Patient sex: M
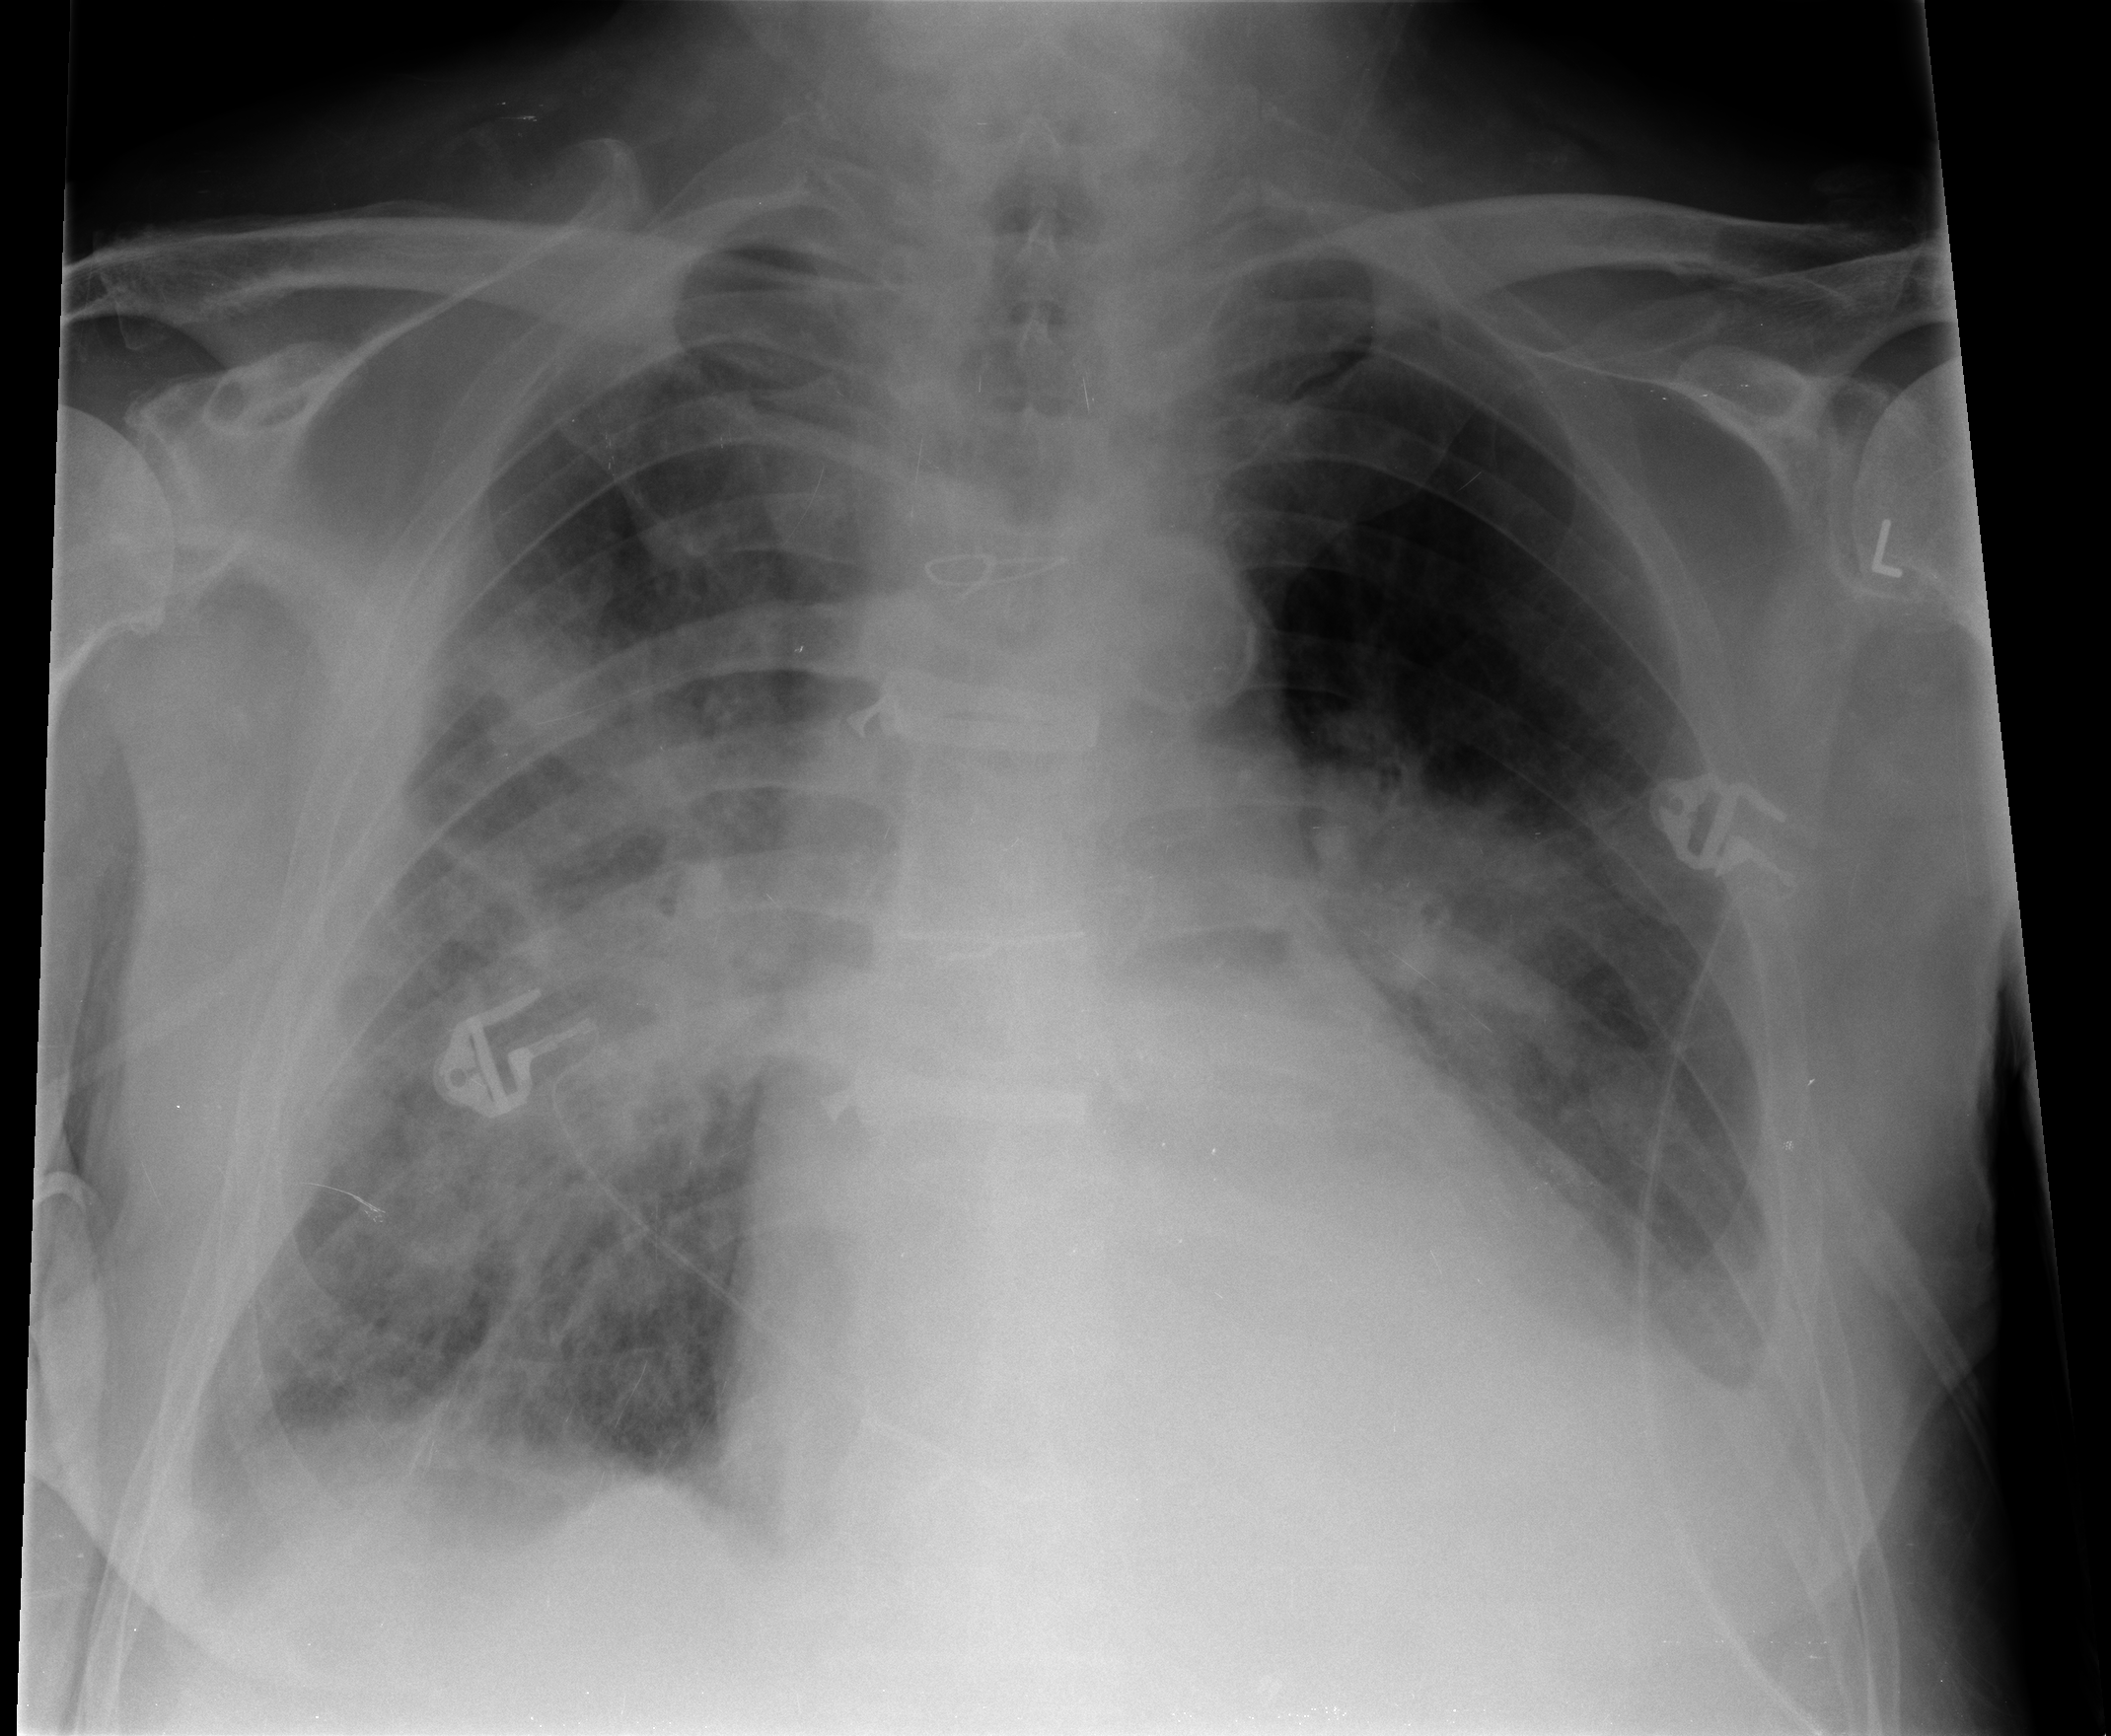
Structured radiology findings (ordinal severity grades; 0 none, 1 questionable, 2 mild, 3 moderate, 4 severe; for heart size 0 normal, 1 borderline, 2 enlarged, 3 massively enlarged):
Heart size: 2
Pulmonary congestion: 2
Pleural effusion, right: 2
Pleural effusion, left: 2
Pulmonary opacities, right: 3
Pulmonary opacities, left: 3
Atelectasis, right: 2
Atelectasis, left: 2